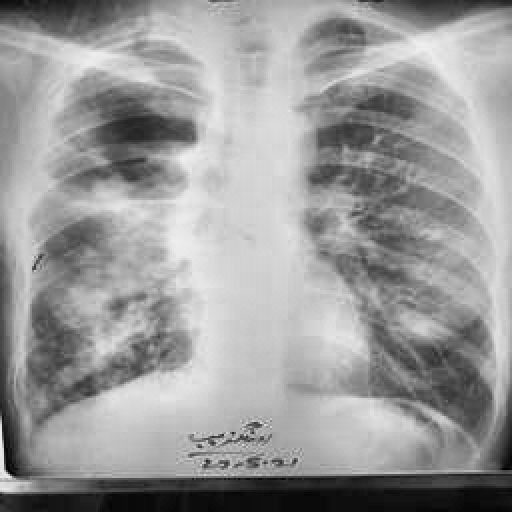
Finding: TUBERCULOSIS